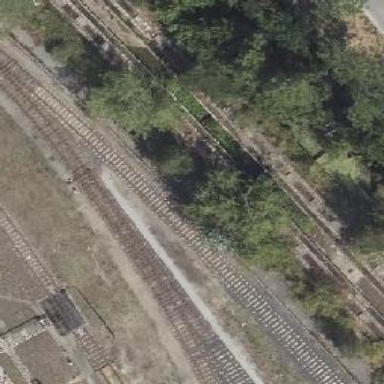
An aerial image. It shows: Railway switch.